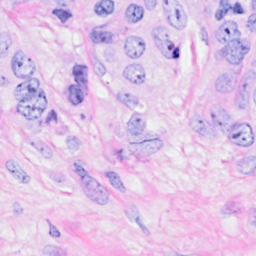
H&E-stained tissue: Breast